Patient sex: M
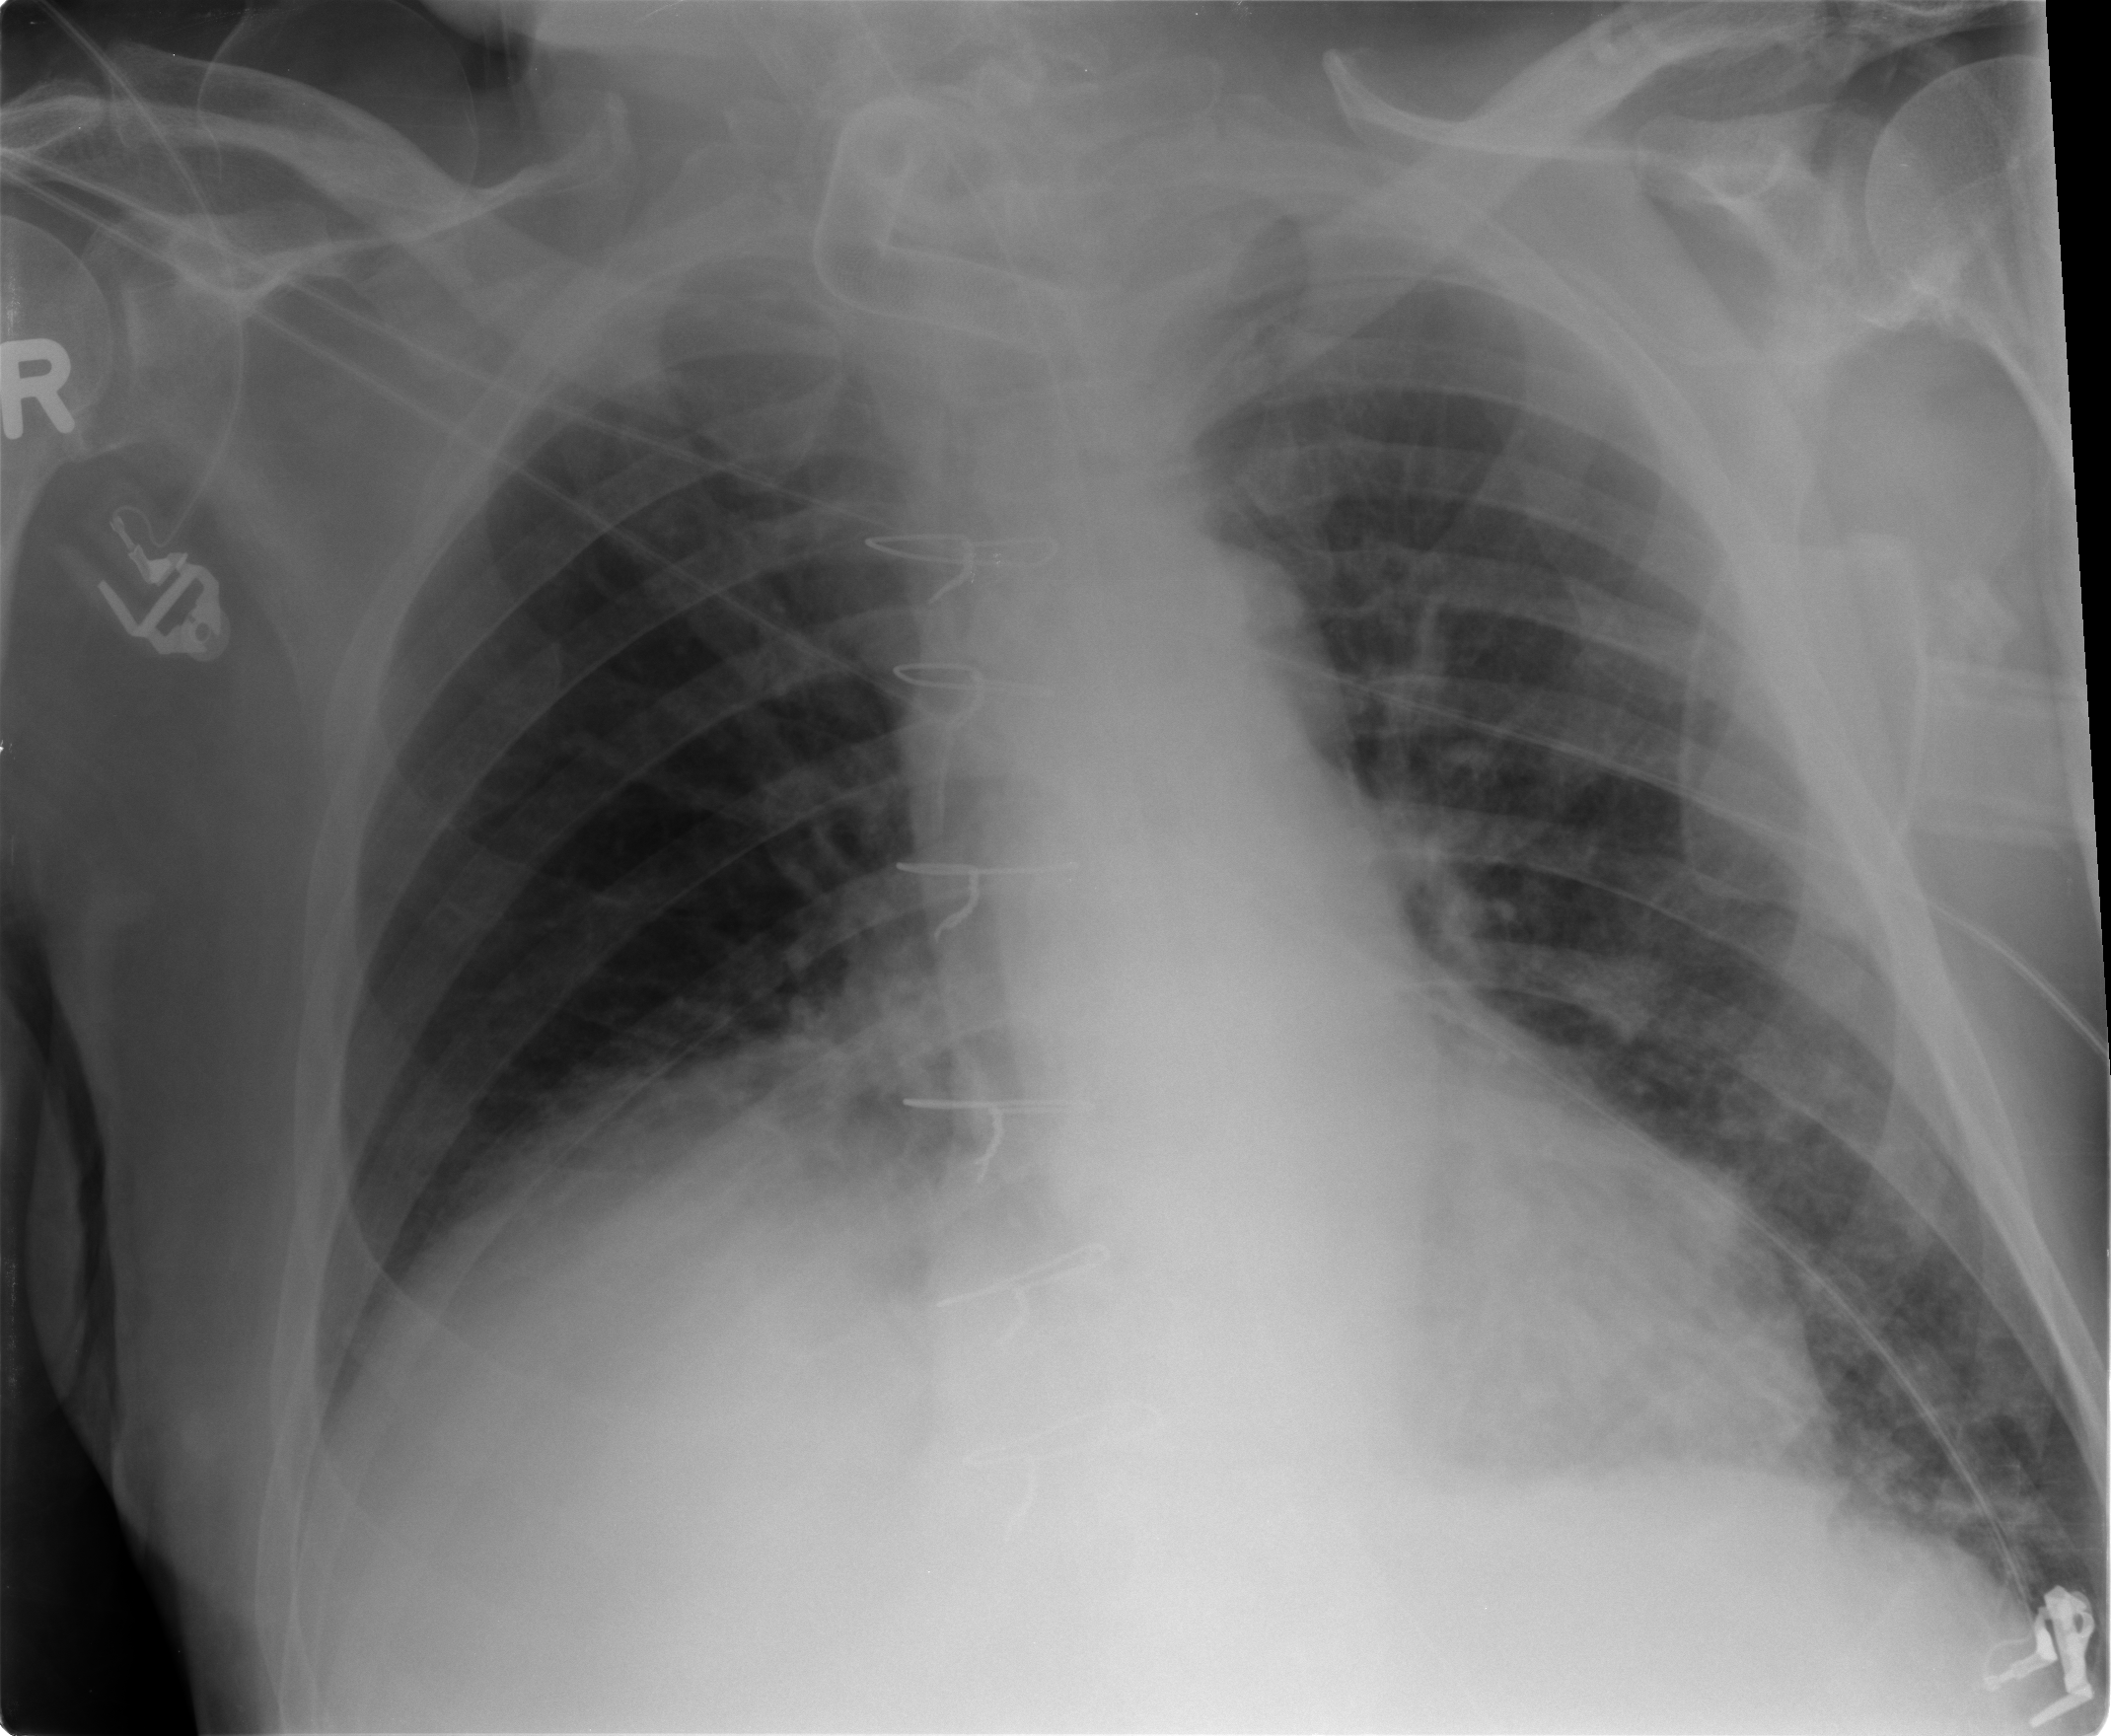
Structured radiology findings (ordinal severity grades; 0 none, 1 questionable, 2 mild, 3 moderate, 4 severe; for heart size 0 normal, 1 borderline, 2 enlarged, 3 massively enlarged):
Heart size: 1
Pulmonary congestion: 1
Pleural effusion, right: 0
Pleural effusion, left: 1
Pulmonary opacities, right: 0
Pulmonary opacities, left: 1
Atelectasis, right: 2
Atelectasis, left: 2